Question: I am new to android.I am working on voice recognition.I got a sample program
## main.xml
'''
<?xml version="1.0" encoding="utf-8"?>
<LinearLayout xmlns:android="http://schemas.android.com/apk/res/android"
android:orientation="vertical"
android:layout_width="fill_parent"
android:layout_height="fill_parent"
>
<TextView
android:layout_width="fill_parent"
android:layout_height="wrap_content"
android:text="@string/hello"
/>
<Button
android:layout_width="fill_parent"
android:layout_height="wrap_content"
android:text="Speak"
android:id="@+id/speakButton"/>
<ListView
android:id="@+id/list"
android:layout_width="fill_parent"
android:layout_height="fill_parent"
/>
</LinearLayout>
'''
## VoiceRec:
'''
public class VoiceRec extends Activity implements OnClickListener {
private static final int VOICE_RECOGNITION_REQUEST_CODE = 1234;
private ListView mList;
/**
* Called with the activity is first created.
*/
@Override
public void onCreate(Bundle savedInstanceState) {
super.onCreate(savedInstanceState);
// Inflate our UI from its XML layout description.
setContentView(R.layout.main);
// Get display items for later interaction
Button speakButton = (Button) findViewById(R.id.speakButton);
mList = (ListView) findViewById(R.id.list);
// Check to see if a recognition activity is present
PackageManager pm = getPackageManager();
List<ResolveInfo> activities = pm.queryIntentActivities(
new Intent(RecognizerIntent.ACTION_RECOGNIZE_SPEECH), 0);
if (activities.size() != 0) {
speakButton.setOnClickListener(this);
} else {
speakButton.setEnabled(false);
speakButton.setText("Recognizer not present");
}
}
/**
* Handle the click on the start recognition button.
*/
public void onClick(View v) {
if (v.getId() == R.id.speakButton) {
startVoiceRecognitionActivity();
}
}
/**
* Fire an intent to start the speech recognition activity.
*/
private void startVoiceRecognitionActivity() {
Intent intent = new Intent(RecognizerIntent.ACTION_RECOGNIZE_SPEECH);
intent.putExtra(RecognizerIntent.EXTRA_LANGUAGE_MODEL,
RecognizerIntent.LANGUAGE_MODEL_FREE_FORM);
intent.putExtra(RecognizerIntent.EXTRA_PROMPT, "Speech recognition demo");
startActivityForResult(intent, VOICE_RECOGNITION_REQUEST_CODE);
}
/**
* Handle the results from the recognition activity.
*/
@Override
protected void onActivityResult(int requestCode, int resultCode, Intent data) {
if (requestCode == VOICE_RECOGNITION_REQUEST_CODE && resultCode == RESULT_OK) {
// Fill the list view with the strings the recognizer thought it could have heard
ArrayList<String> matches = data.getStringArrayListExtra(
RecognizerIntent.EXTRA_RESULTS);
mList.setAdapter(new ArrayAdapter<String>(this, android.R.layout.simple_list_item_1,
matches));
}
super.onActivityResult(requestCode, resultCode, data);
}
}
'''
I got the output like

Please help out where i went wrong.....
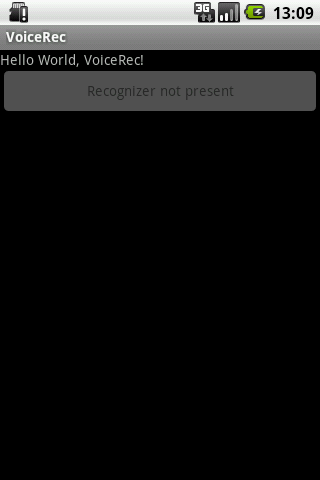
Answer: That is the output you should be getting based on your code. You have asked it to disable the button and re-name it if there is no speech recognition available. Speech recognition does not come standard with the Android SDK, you have to download and install an app to handle it. See this thread: <URL>